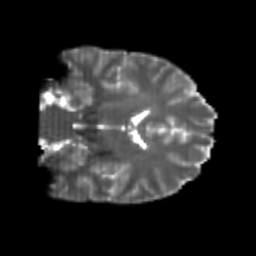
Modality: T2w
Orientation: coronal
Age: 22
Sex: male
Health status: healthy
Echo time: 0.074 s